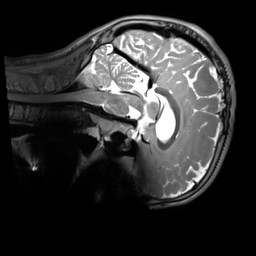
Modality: T2w
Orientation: sagittal
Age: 13
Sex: male
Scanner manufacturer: siemens
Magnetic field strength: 3 T
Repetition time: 3.2 s
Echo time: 0.408 s